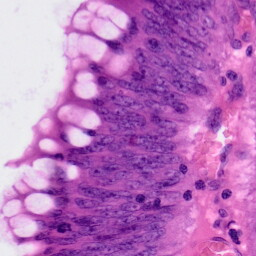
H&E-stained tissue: Colon